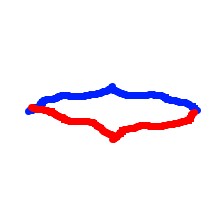
Shape: rhombus